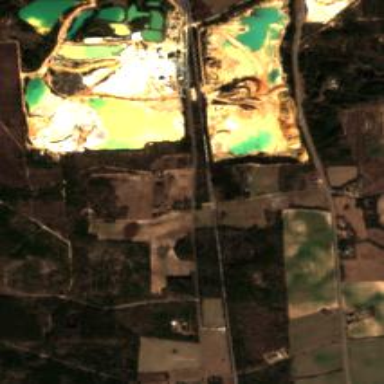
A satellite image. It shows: Quarry for sand extraction.